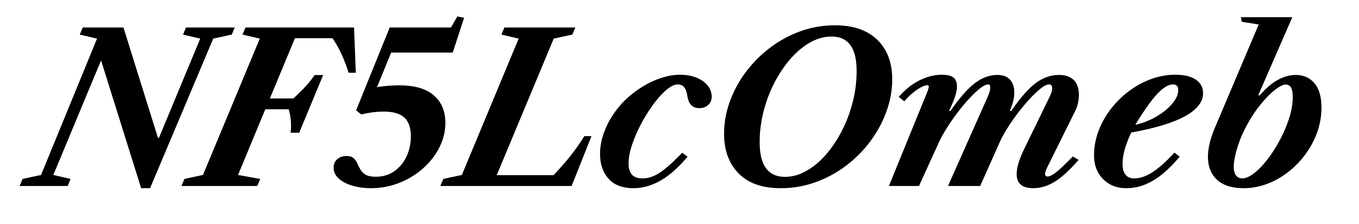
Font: LibreCaslonText-Italic_Bold_Italic